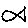
Label: fish